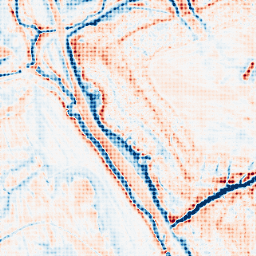
Category: edge_preserving
Decomposition family: anisotropic_diffusion
Decomposition parameters: iterations: 50
kappa: 30
gamma: 0.15
Upsampling method: sinc_blackman
Upsampling parameters: scale: 4
kernel_size: 4
Upsampling scale: 4